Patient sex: M
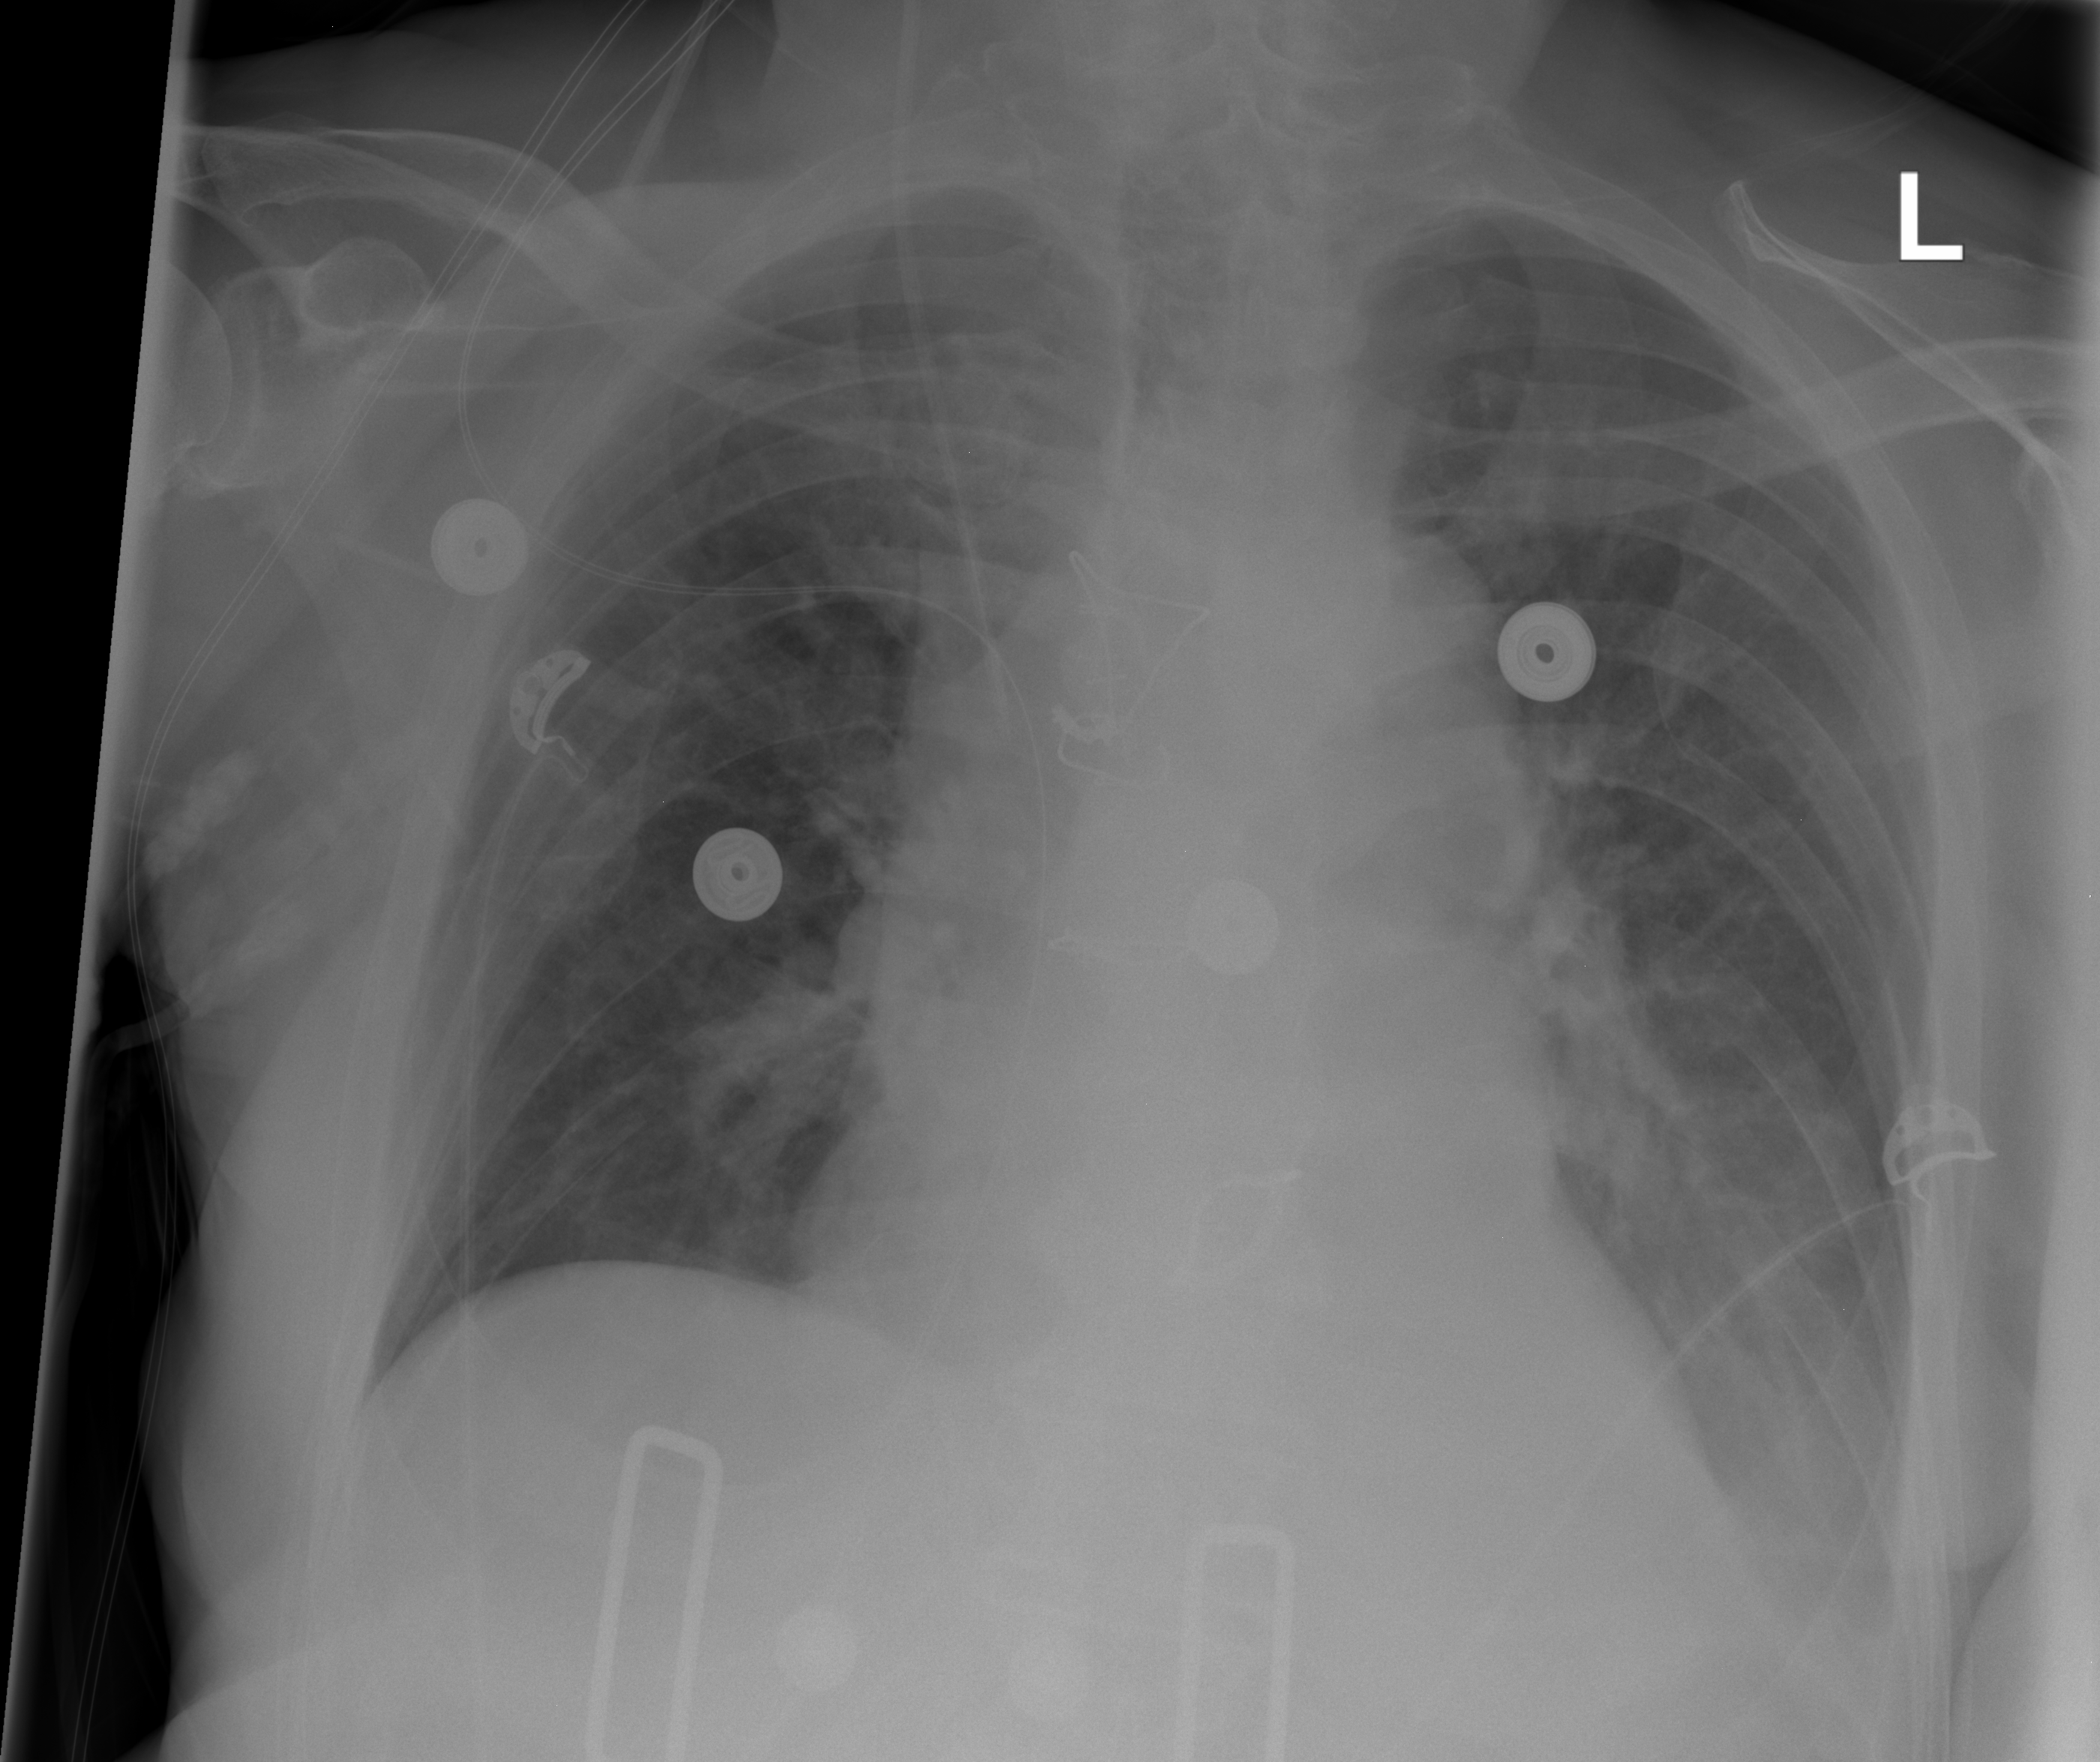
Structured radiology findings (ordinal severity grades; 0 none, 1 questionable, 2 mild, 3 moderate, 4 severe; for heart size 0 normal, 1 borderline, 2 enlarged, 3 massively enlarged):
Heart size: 0
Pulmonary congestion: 0
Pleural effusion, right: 0
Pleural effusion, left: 2
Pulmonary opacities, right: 0
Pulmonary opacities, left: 0
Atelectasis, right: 0
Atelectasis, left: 2